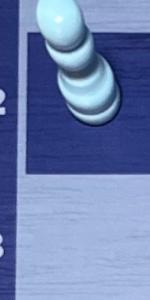
Label: Empty